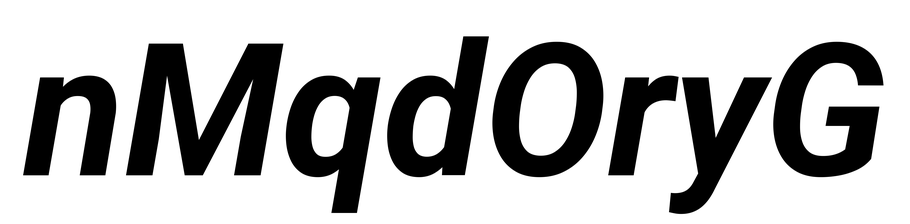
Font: Roboto-Italic_Bold_Italic